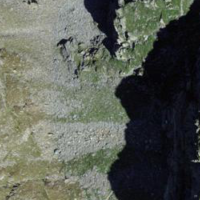
EUNIS habitat code: 48
Species observed at this site:
Cryptogramma crispa